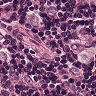
Metastatic tissue present: yes